Interaction volume radius: 10 \u00c5
Interaction volume height: 15 \u00c5
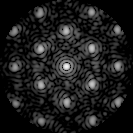
Disorder parameter: 0.2723